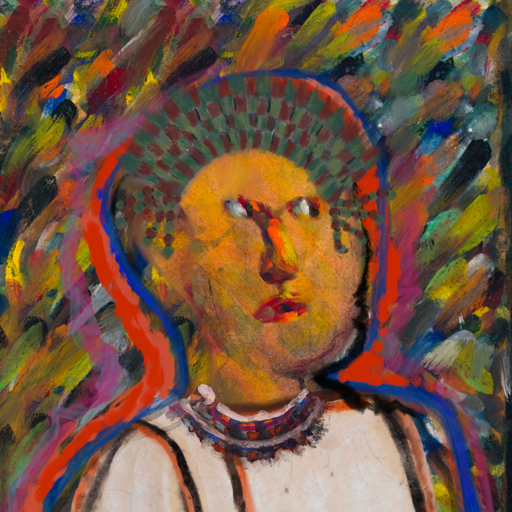
Background: An_Impression, Head And Neck Side: Gypsy_Mother, Face Side: An_Impression, Bust: Roy_Bahadur, Hair Side: Experience, Head Accessory: After_Raid_Crown, Second Necklace: Blank, Necklace: Hypocrite_1, Baby: Blank